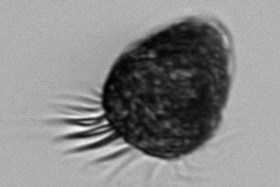
Label: Strombidium_morphotype2